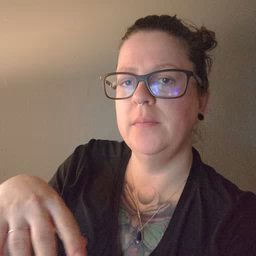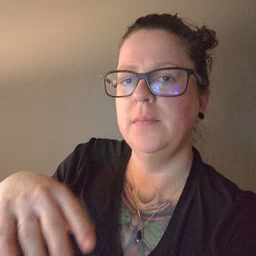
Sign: go